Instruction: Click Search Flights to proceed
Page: home
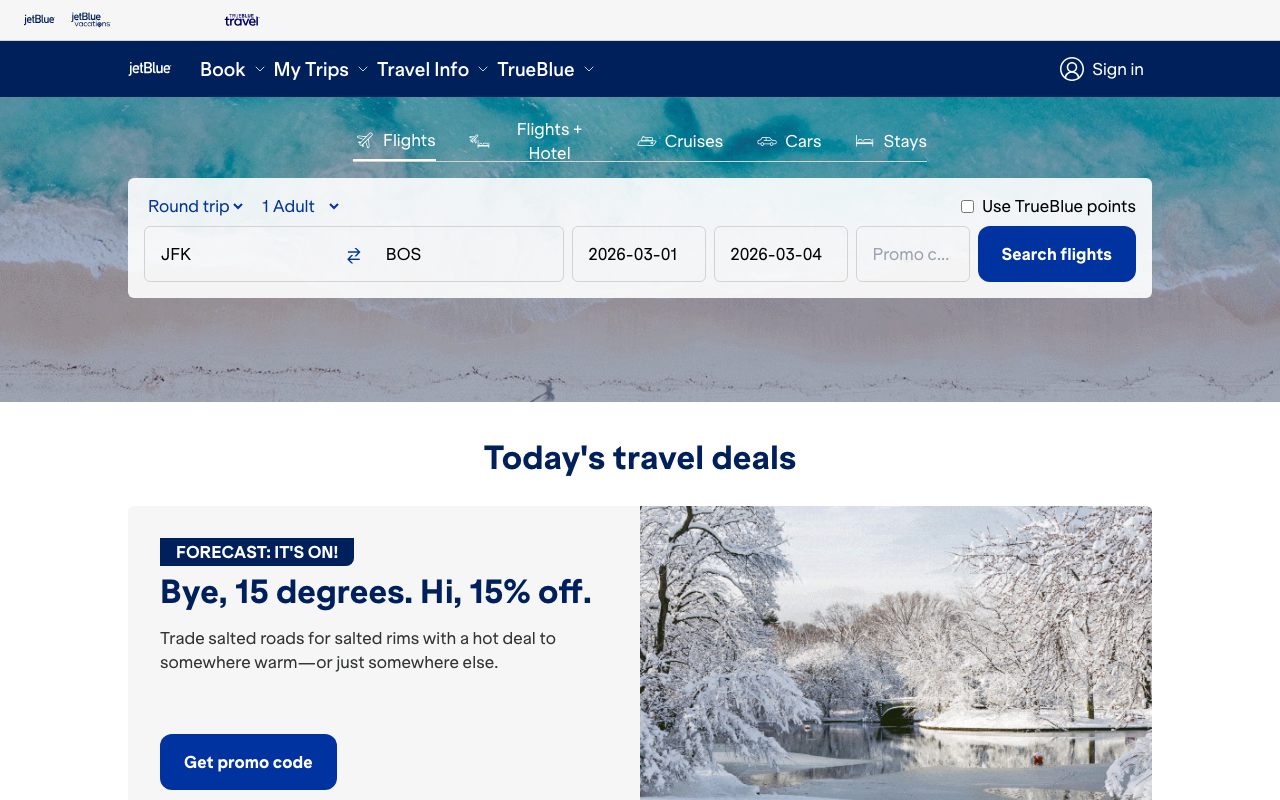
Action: click